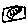
Label: line